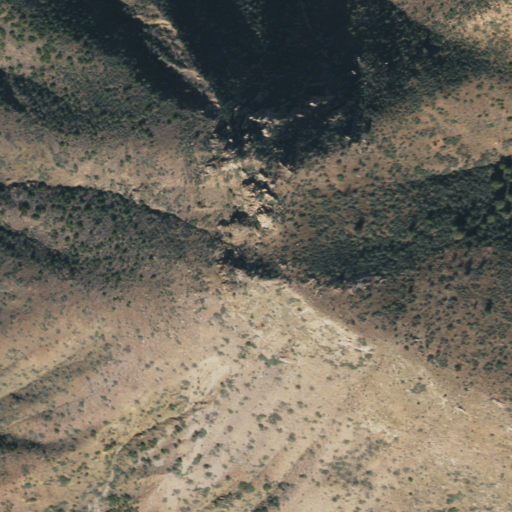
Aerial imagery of mountain in Arizona named Fortuna Peak containing shrub and evergreen forest